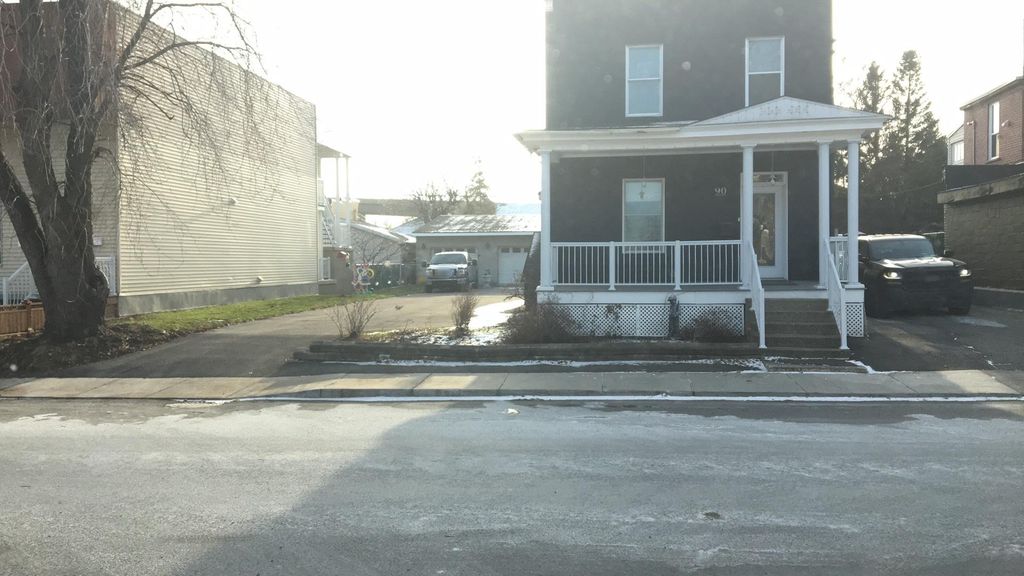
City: montreal